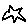
Label: star